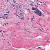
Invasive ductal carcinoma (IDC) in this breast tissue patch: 0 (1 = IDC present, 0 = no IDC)